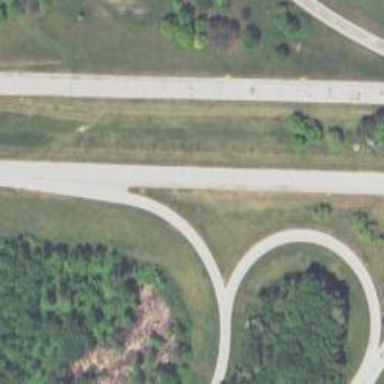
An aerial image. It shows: Primary link highway.